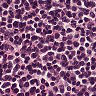
Metastatic tissue present: no